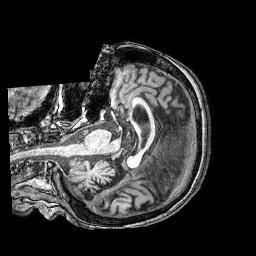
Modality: T1w
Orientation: axial
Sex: female
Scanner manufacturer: philips
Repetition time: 0.008202 s
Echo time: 0.00377 s